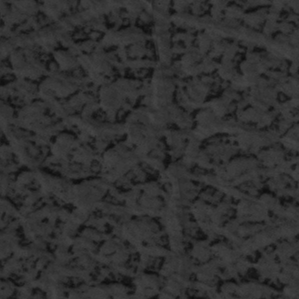
Label: frost